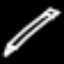
Label: pencil